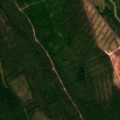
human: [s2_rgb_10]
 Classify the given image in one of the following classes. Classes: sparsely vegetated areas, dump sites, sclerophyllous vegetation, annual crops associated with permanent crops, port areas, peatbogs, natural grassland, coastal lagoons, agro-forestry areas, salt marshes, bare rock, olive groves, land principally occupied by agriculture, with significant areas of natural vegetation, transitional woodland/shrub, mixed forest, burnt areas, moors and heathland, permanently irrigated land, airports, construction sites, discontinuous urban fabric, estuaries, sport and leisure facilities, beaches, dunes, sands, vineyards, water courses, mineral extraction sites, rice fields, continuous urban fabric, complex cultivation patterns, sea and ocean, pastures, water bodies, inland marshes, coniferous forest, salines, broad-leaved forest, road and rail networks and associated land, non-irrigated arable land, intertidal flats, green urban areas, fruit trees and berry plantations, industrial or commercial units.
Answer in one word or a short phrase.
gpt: coniferous forest, mixed forest, transitional woodland/shrub